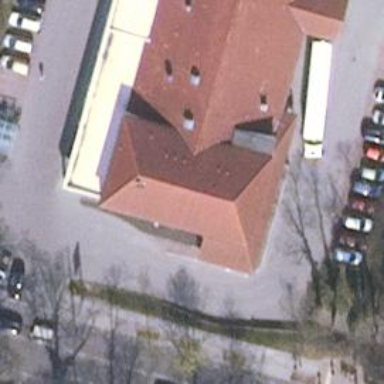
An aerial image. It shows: Bakery.